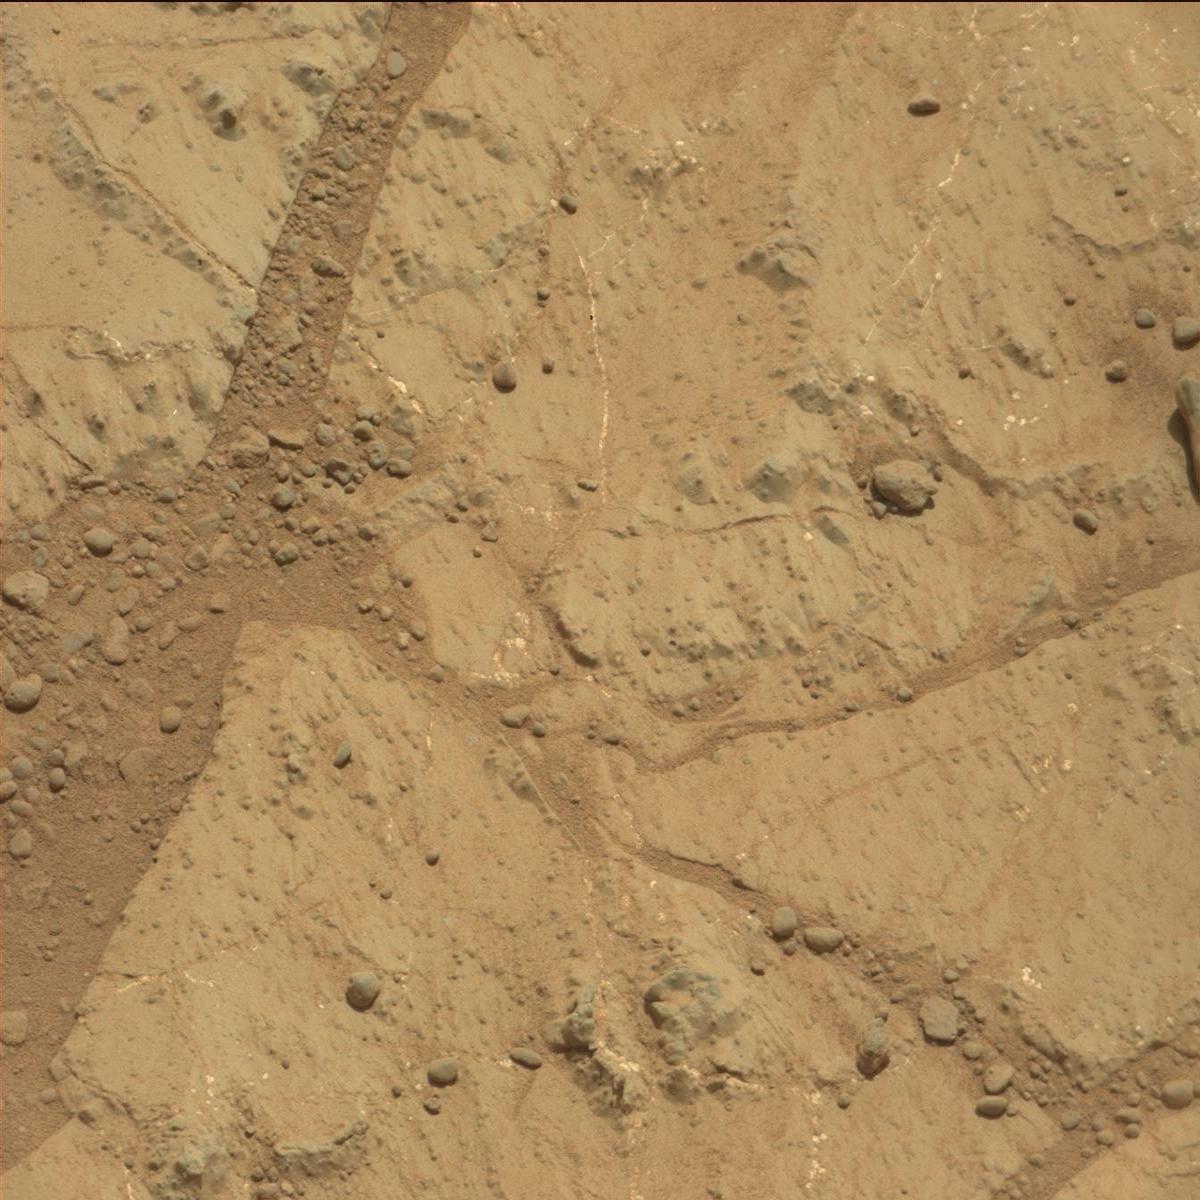
Terrain classes present: Bedrock, Rock, Sand / Soil